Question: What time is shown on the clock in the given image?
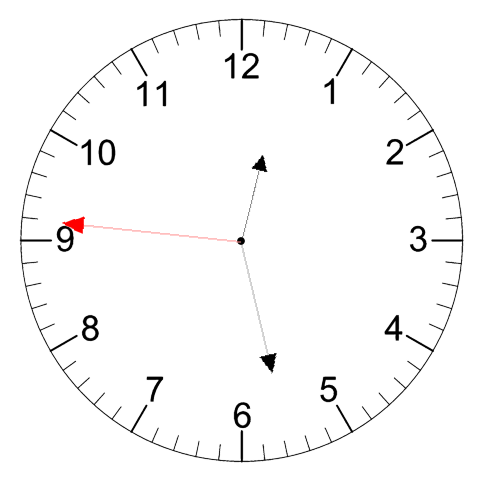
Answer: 12:27:46